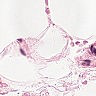
Metastatic tissue present: no